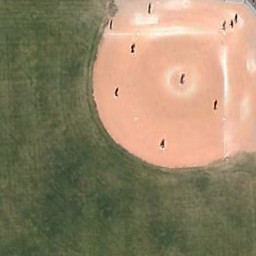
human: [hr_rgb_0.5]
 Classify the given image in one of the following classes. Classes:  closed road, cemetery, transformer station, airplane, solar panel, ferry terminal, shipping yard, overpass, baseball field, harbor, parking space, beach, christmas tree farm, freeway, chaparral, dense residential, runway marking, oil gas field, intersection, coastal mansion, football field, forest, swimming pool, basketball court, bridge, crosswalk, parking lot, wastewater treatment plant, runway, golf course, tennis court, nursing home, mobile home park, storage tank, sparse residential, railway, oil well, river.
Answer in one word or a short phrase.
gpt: baseball field